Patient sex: M
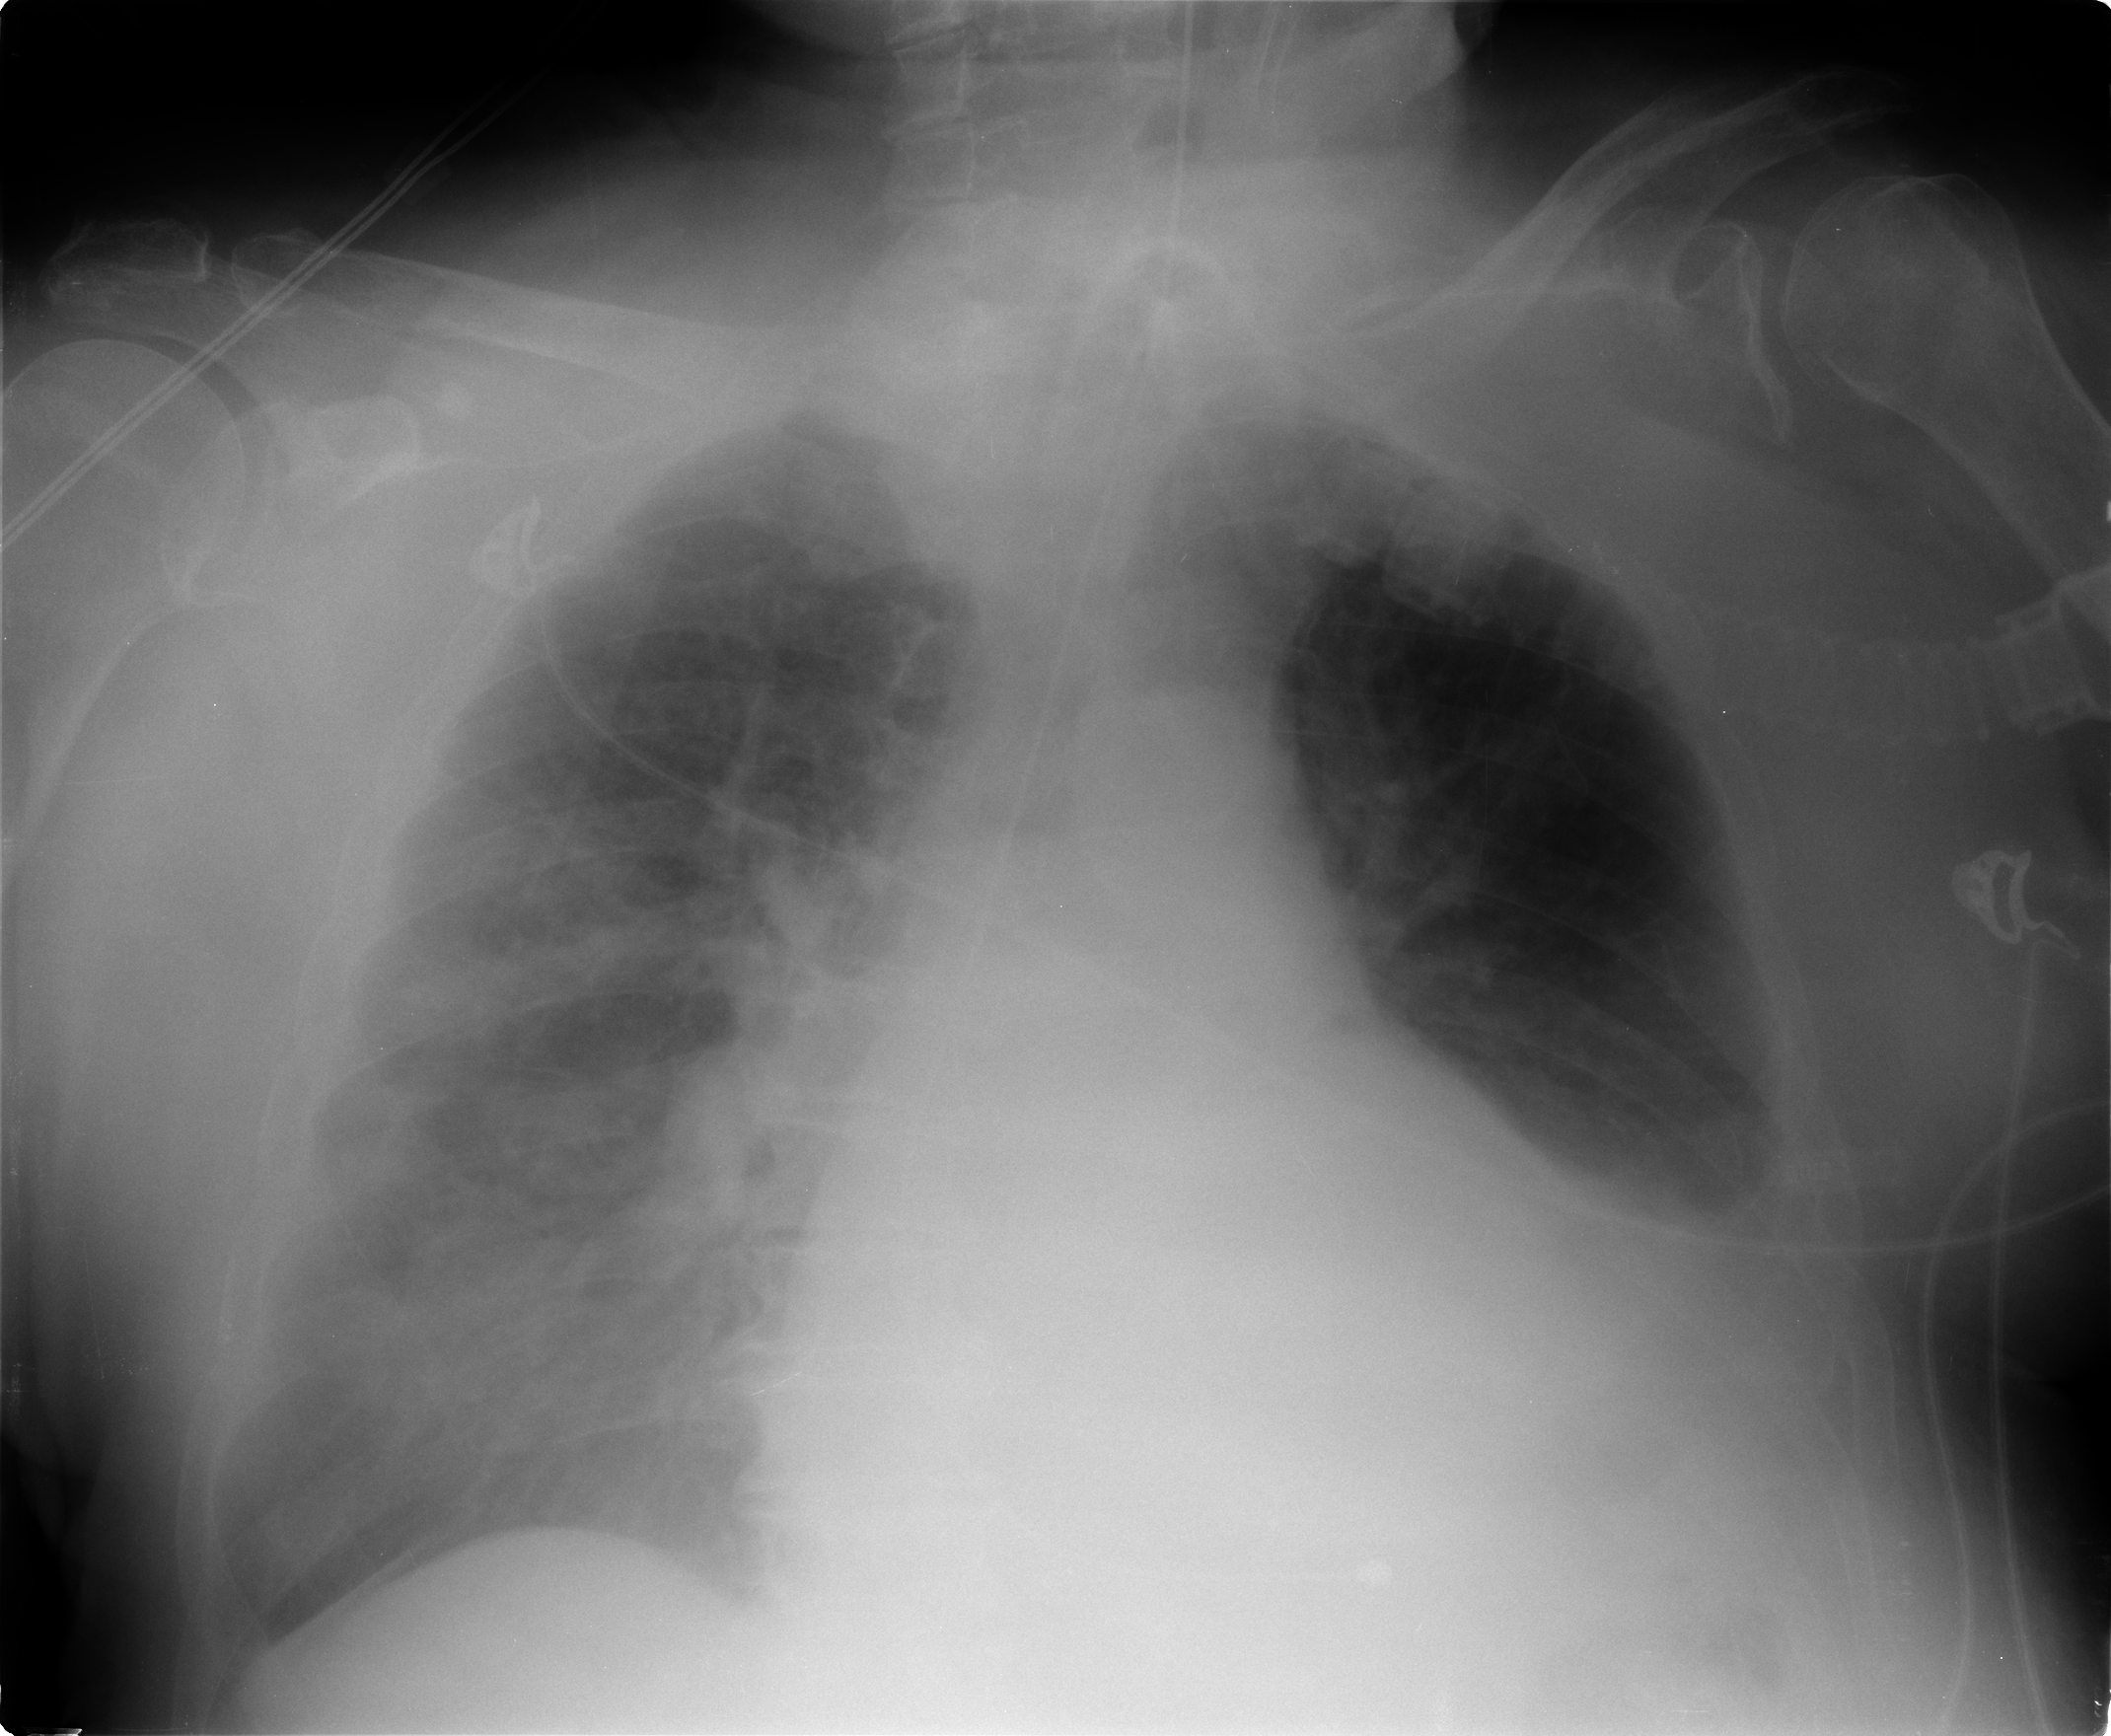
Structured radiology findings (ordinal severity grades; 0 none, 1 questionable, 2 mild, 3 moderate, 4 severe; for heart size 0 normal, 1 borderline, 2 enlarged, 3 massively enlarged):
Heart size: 3
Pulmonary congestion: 2
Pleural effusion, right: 3
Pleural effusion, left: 2
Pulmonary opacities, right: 3
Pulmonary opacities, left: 0
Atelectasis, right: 2
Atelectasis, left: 2